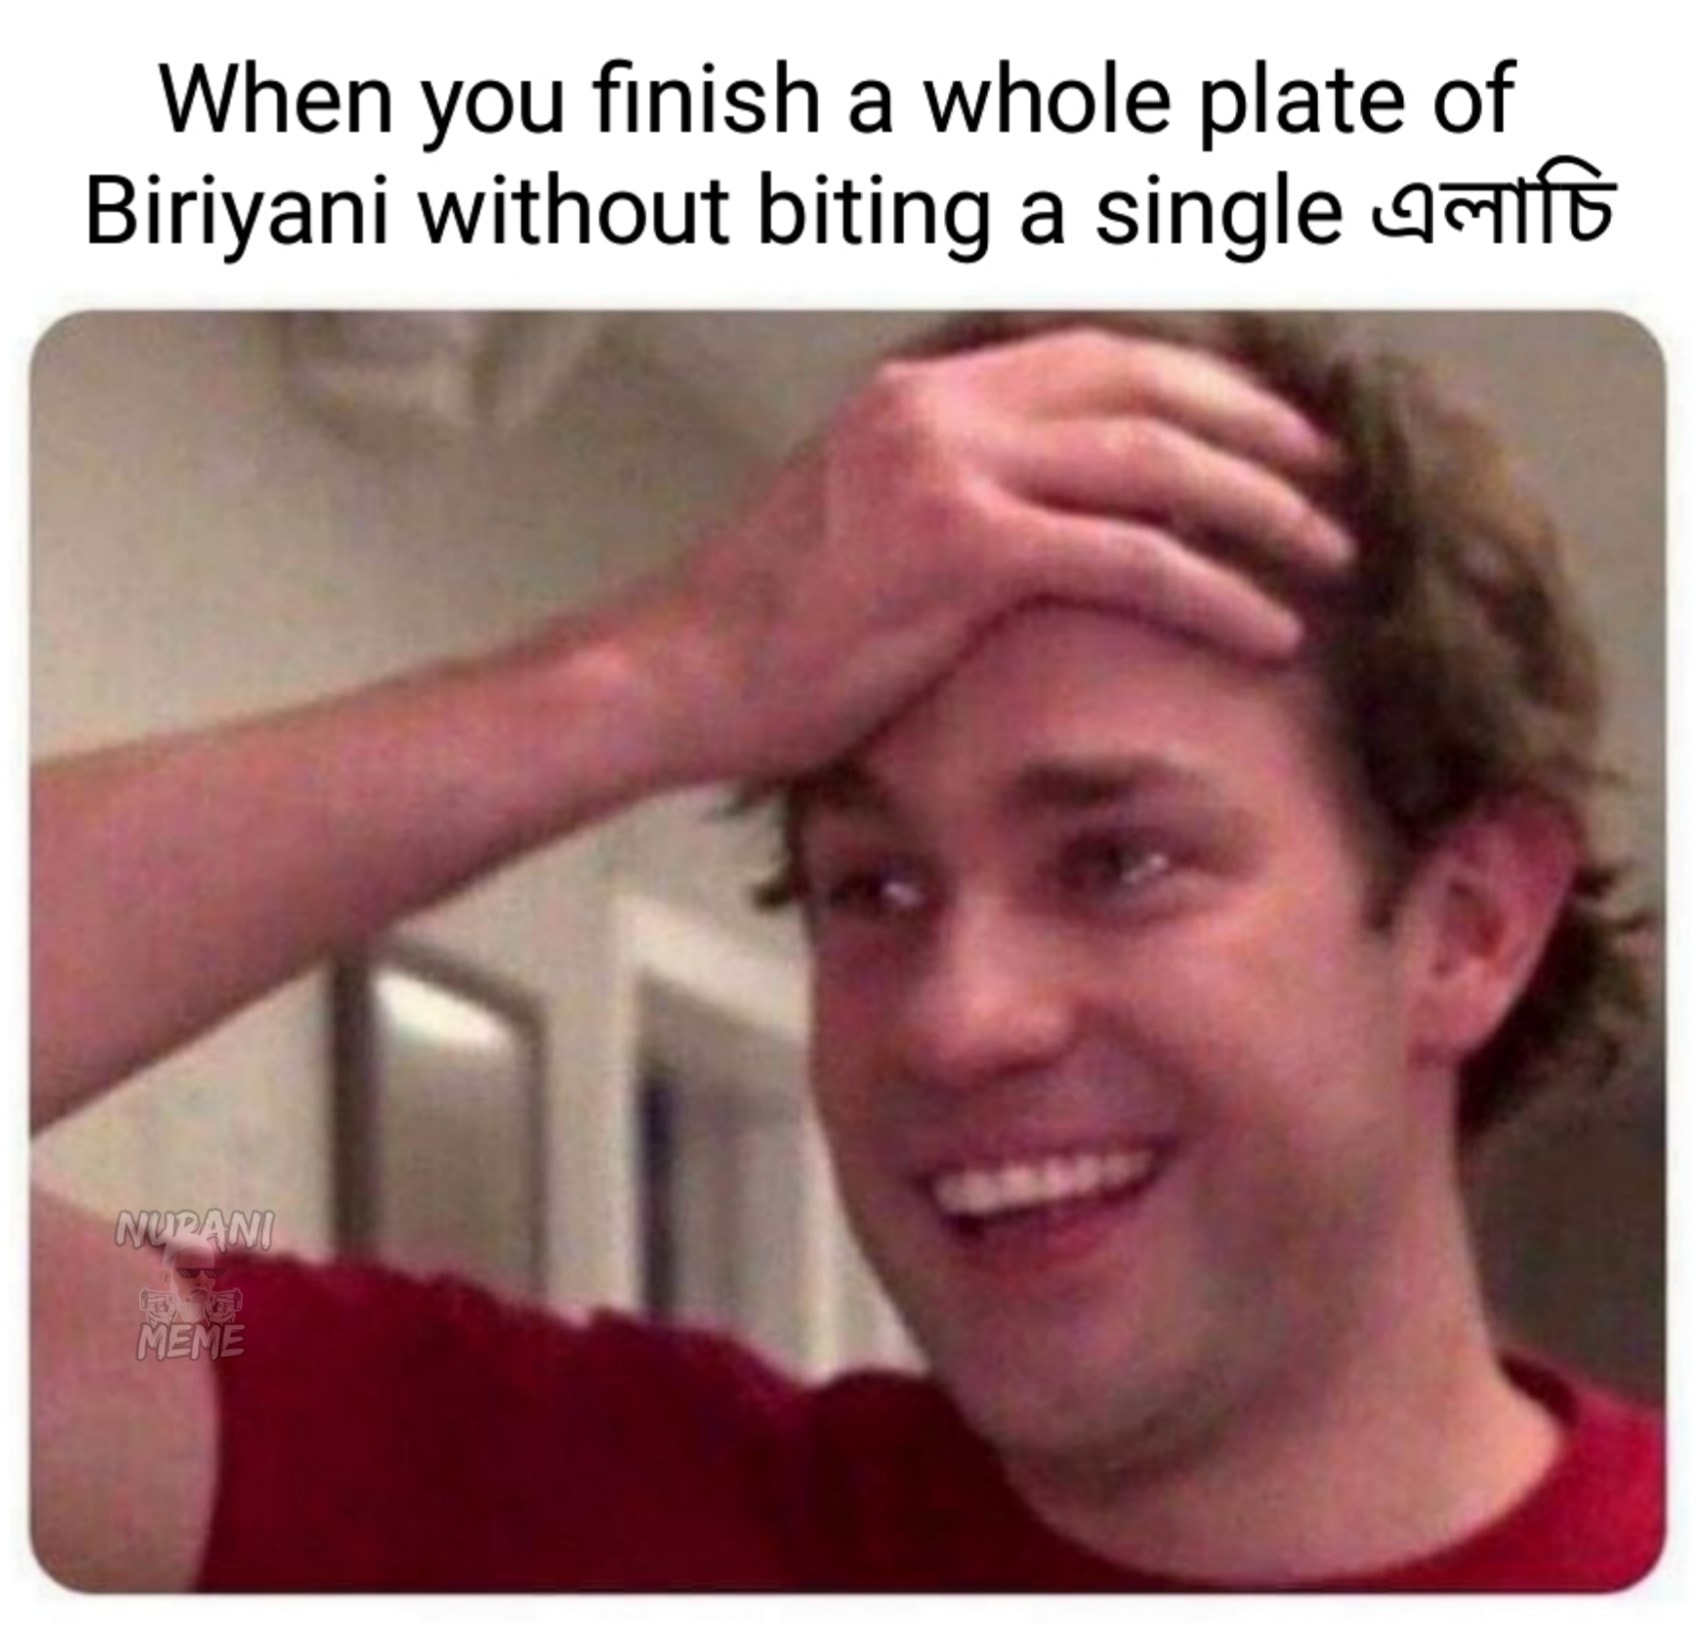
Caption: When you finish a whole plate of Biriyani without biting a single এলাচি
Label: non-hate